Field crop: maize
Growth stage: 2
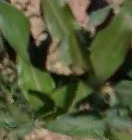
Species: maize